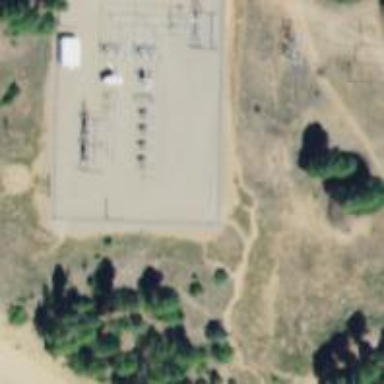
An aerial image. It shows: Industrial area with power substation.